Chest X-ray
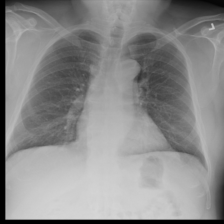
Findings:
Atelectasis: negative
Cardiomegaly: negative
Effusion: negative
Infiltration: negative
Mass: negative
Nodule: negative
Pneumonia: negative
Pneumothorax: negative
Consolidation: negative
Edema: negative
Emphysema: negative
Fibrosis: negative
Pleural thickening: negative
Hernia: negative